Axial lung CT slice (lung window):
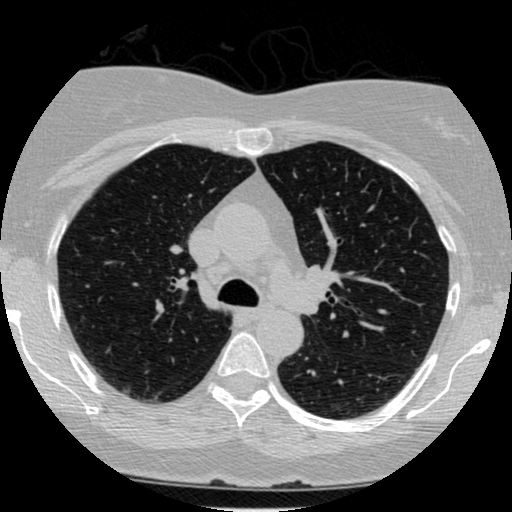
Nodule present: no